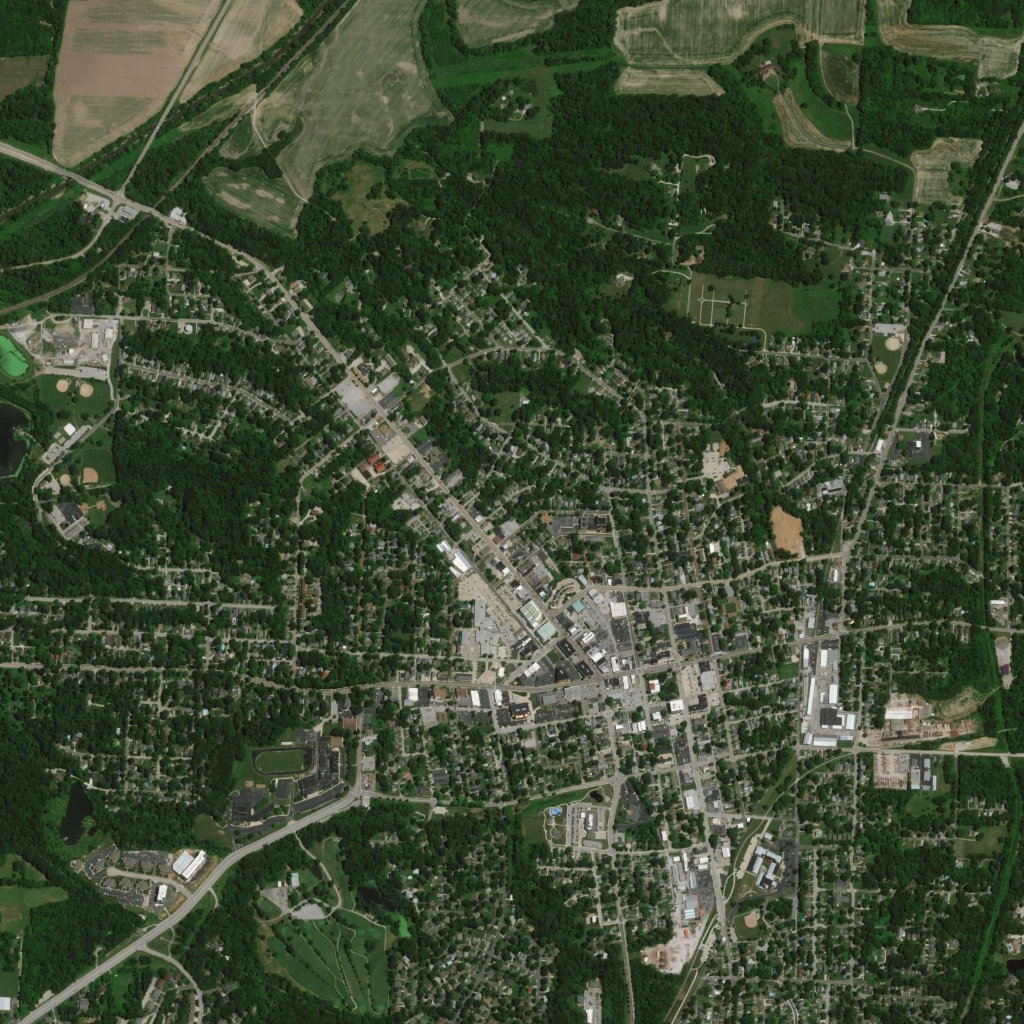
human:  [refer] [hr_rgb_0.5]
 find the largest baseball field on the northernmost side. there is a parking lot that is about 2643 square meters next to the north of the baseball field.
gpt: <box>[[85, 32, 87, 35, 0]]</box>

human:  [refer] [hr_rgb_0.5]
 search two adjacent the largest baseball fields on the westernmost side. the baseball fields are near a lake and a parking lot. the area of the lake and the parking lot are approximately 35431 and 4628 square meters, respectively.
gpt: <box>[[3, 36, 10, 40, 0]]</box>

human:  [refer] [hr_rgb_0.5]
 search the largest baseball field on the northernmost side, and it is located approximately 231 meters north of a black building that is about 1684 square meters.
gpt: <box>[[84, 32, 87, 35, 0]]</box>